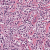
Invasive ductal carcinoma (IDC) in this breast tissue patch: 1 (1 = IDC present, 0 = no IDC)